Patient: sex M, age 62
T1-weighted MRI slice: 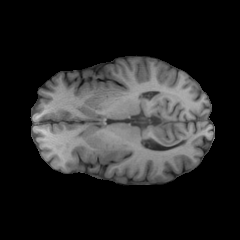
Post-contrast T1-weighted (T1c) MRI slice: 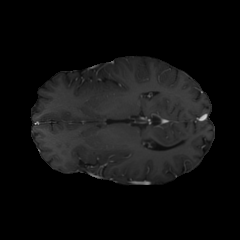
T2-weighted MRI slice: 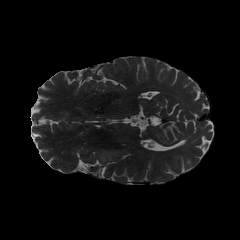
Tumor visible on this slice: yes
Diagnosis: Glioblastoma, IDH-wildtype
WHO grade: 4